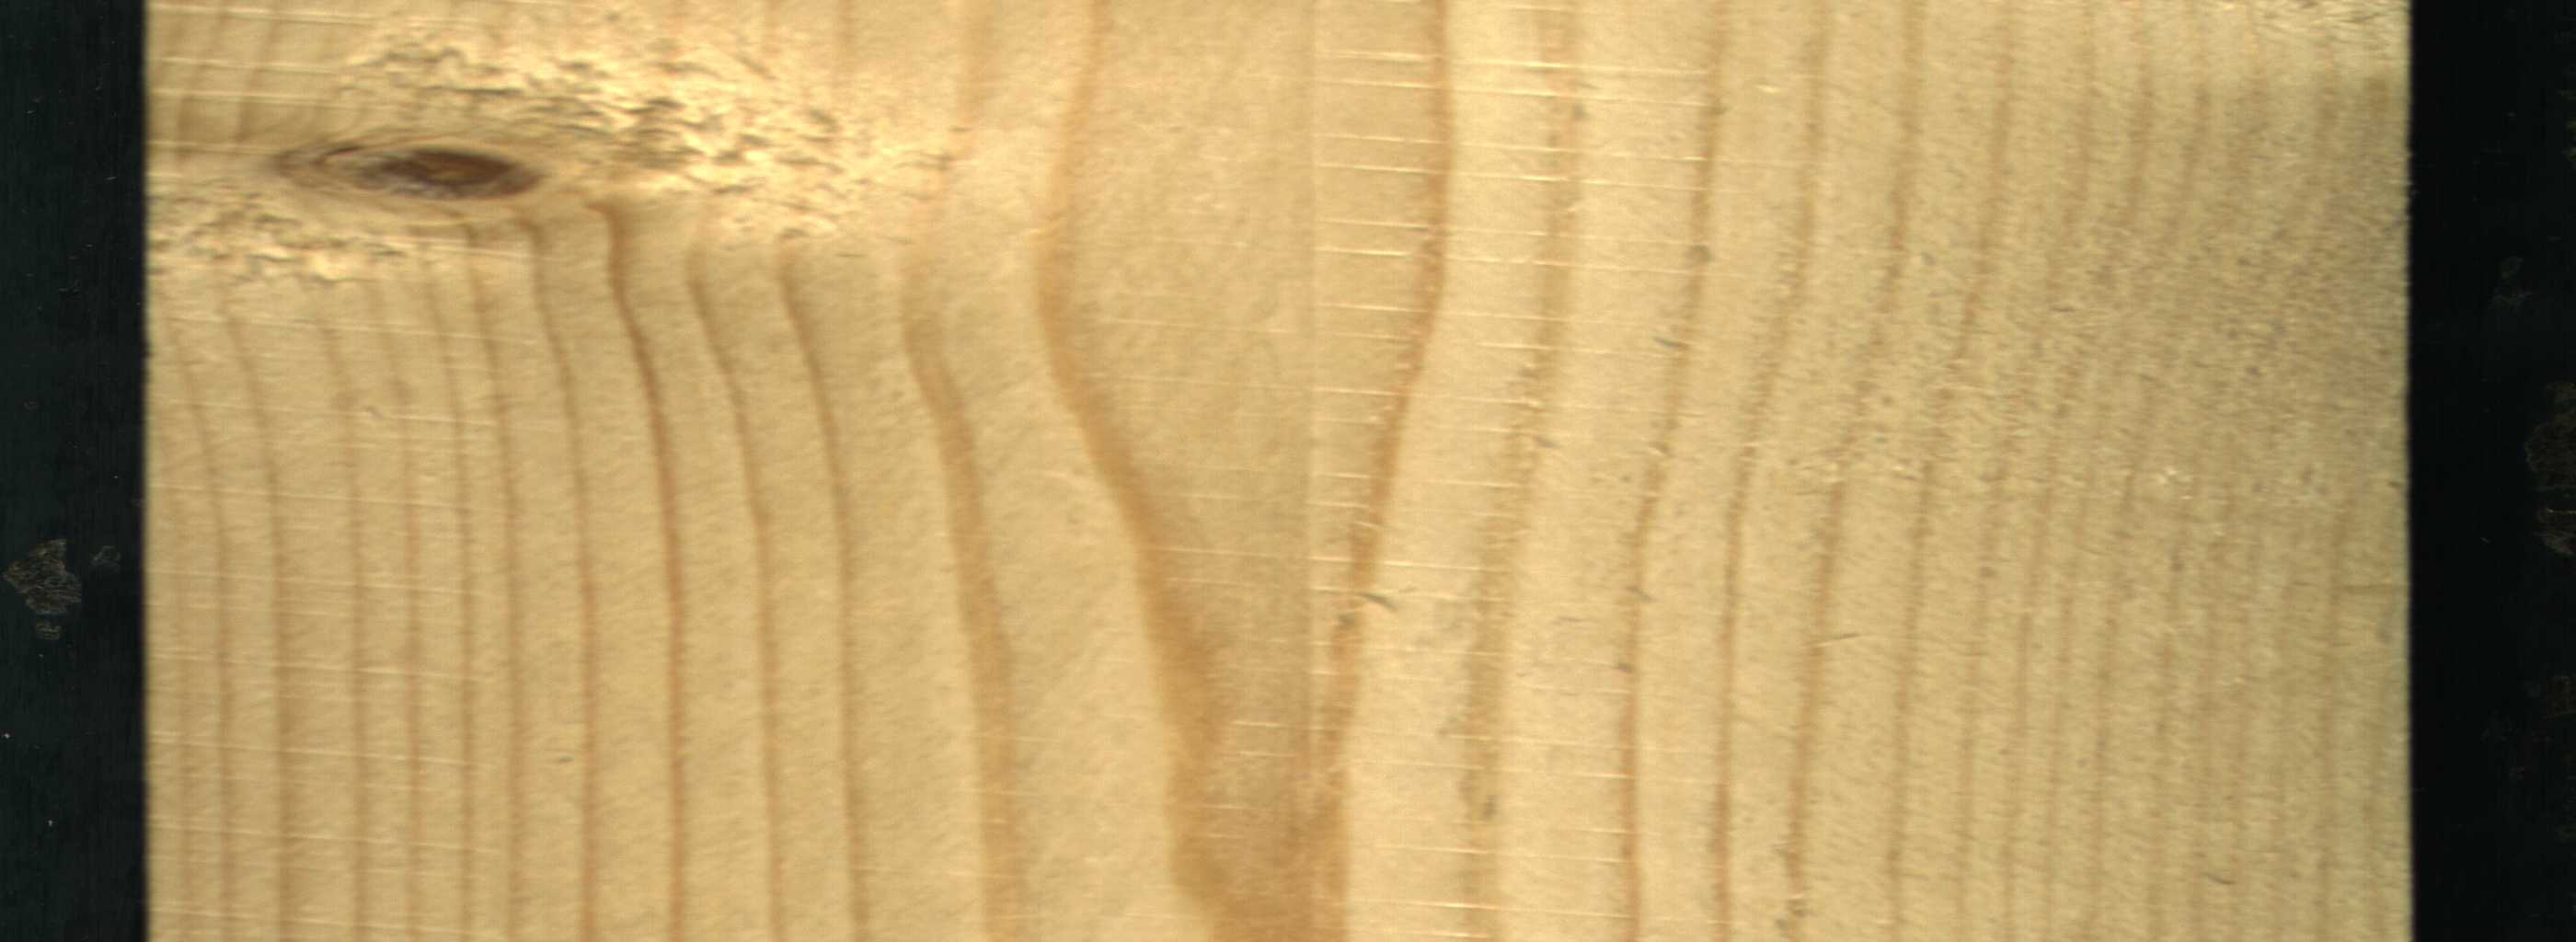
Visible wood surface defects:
Live_Knot